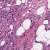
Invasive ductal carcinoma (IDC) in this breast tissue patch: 1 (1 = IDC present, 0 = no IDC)